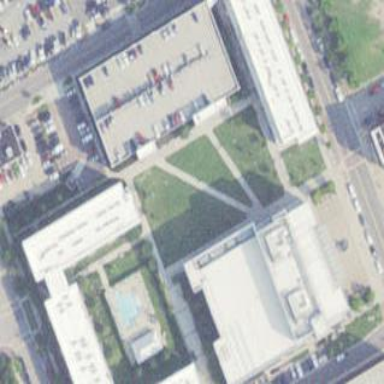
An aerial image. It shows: University building.